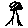
Label: tree